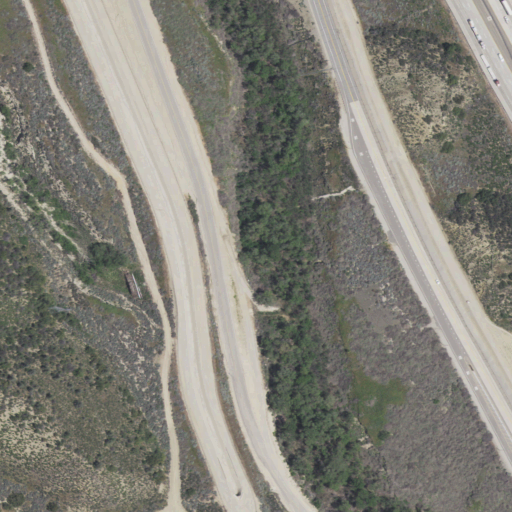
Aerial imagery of valley in California named Coyote Canyon containing shrub, woody wetlands, open development, low intensity development, and medium intensity development